Question: I've changed my navigation bar style to black opaque but my done button remains blue, yet the compose button is fine / black.
Why is is happening and more importantanly how do I fix this ?
The buttons was added in IB and shows blue there, while the nav bar is black.

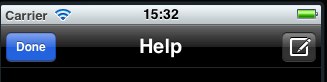
Answer: The best thing to do is to make sure you're using the UIBarButtonSystemItemDone system button item, unaltered. If you really want to change the appearance of your Done button, you will need to assign a custom view to the bar button item's customView property. Then you'll be able to control every aspect of its appearance.